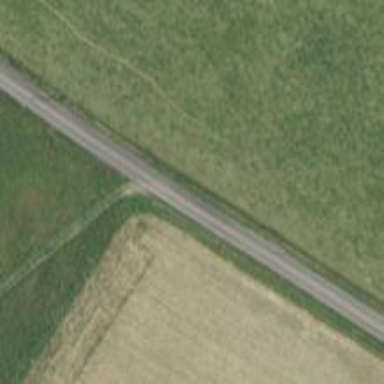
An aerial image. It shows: Secondary road.